Question: While running main class 'SpringBoot2RestServiceApplication' i got the following exception:
'''
cannot access org.springframework.context.ConfigurableApplicationContext
'''
It shows compilation error:

Any help would be greatly appreciated. Thank you.
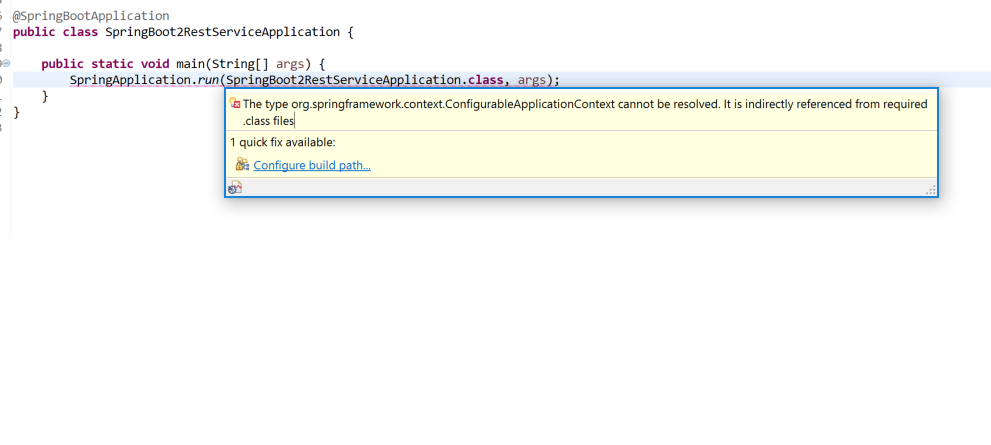
Answer: Try to remove(delete) your local repo (~/.m2/repository/) and run 'mvn clean install' again.